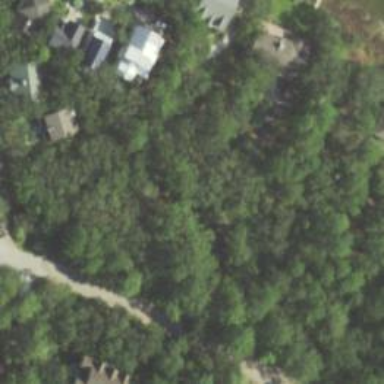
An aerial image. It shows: Driveway.